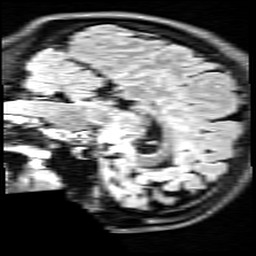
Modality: FLAIR
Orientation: sagittal
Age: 33
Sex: female
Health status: healthy
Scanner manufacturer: siemens
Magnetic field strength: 3 T
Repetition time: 9 s
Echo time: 0.088 s